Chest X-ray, AP view. Patient: 47 years old, sex F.
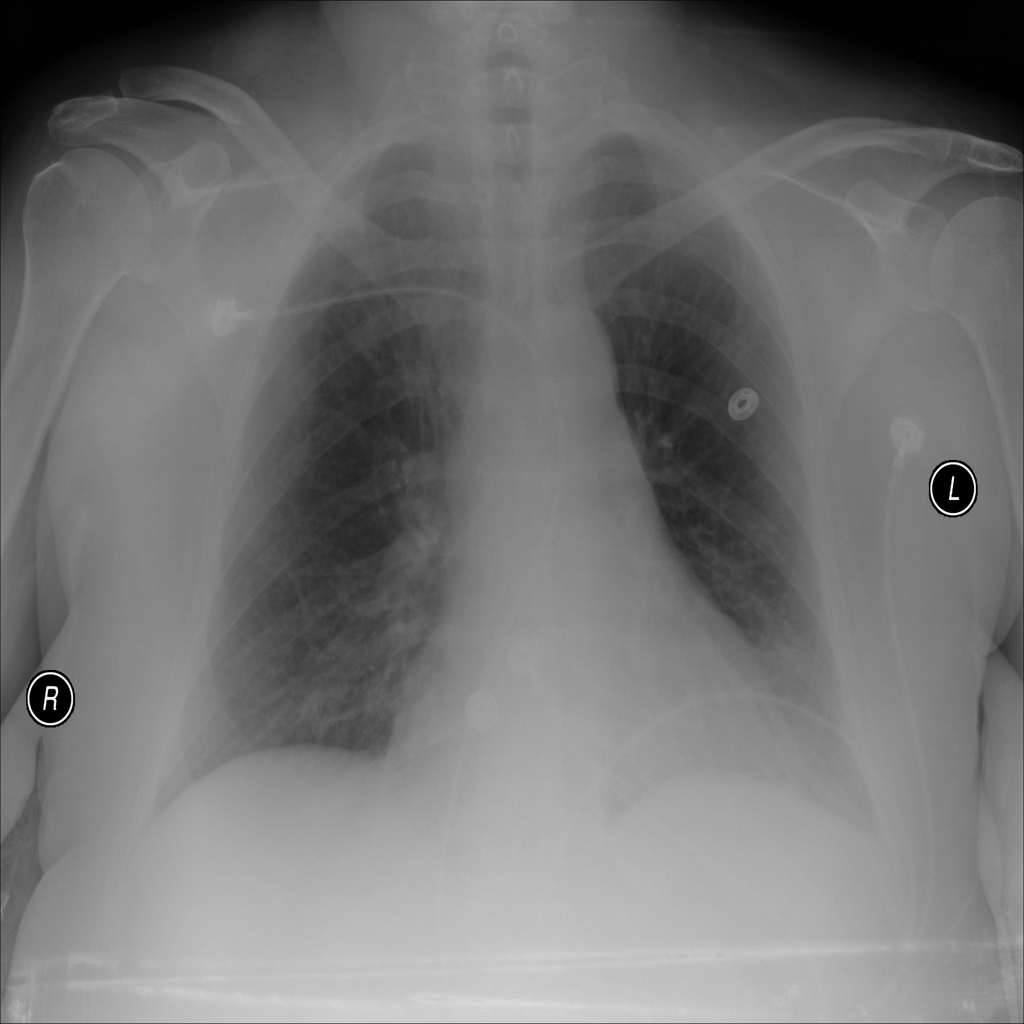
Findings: No Finding